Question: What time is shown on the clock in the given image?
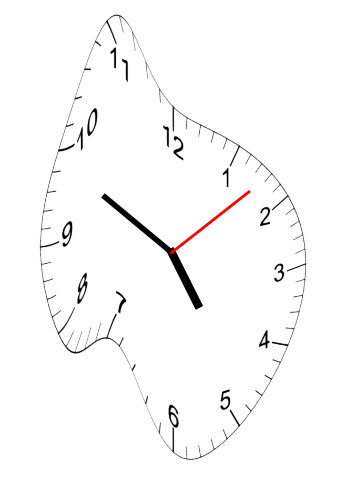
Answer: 04:49:08